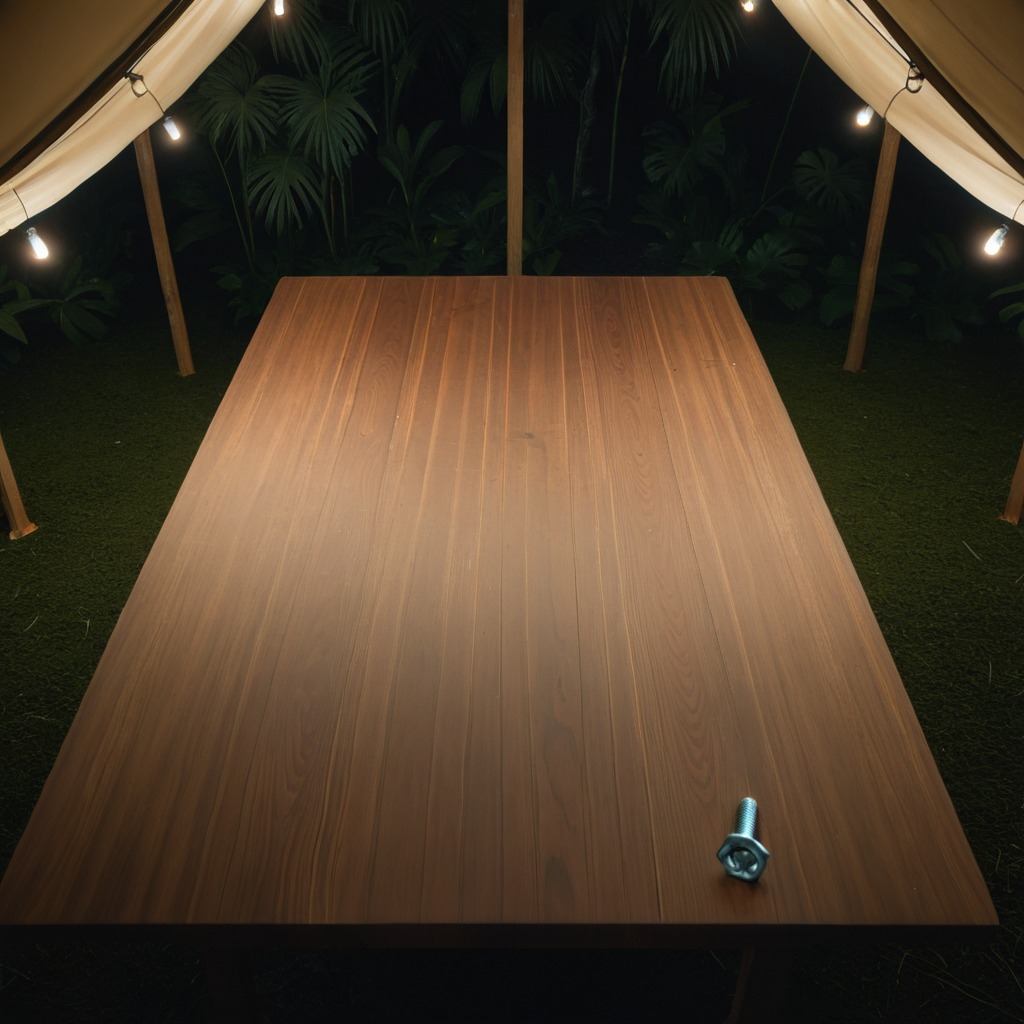
A metal screw is lying on a wooden table inside a jungle field workshop tent at night dim ambient light soft shadows worn but